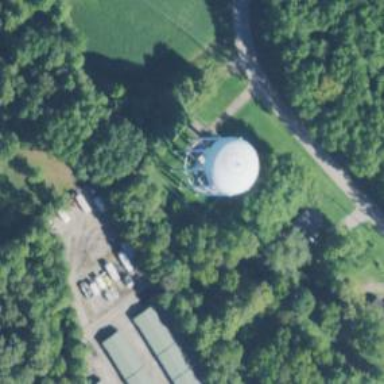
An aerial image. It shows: Water tower that is man-made.